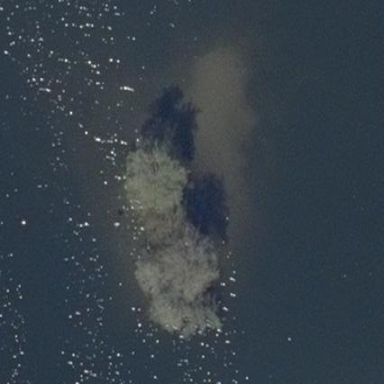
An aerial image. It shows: Islet surrounded by forest.